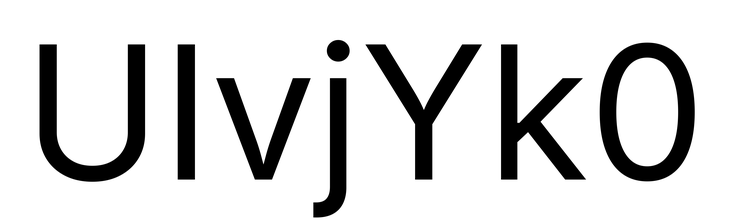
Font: Inter_Regular